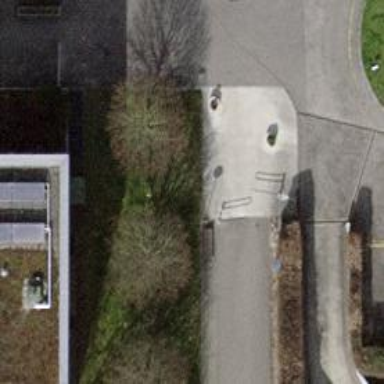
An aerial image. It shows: Pedestrian path with asphalt surface.